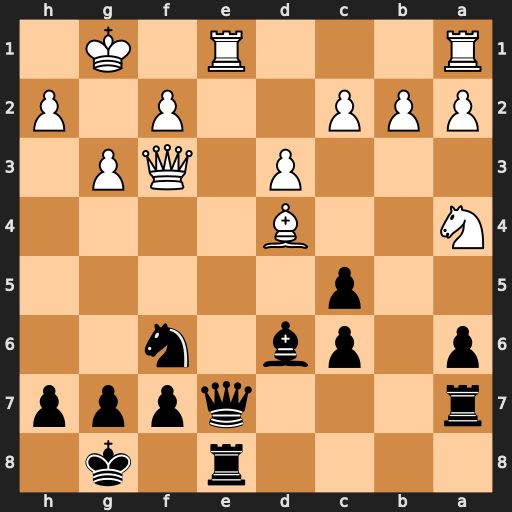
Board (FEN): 4r1k1/r3qppp/p1pb1n2/2p5/N2B4/3P1QP1/PPP2P1P/R3R1K1
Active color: b
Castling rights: -
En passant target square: -
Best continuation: Qxe1+ Rxe1 Rxe1+ Kg2 cxd4